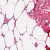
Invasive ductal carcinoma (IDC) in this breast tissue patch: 0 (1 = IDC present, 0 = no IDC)